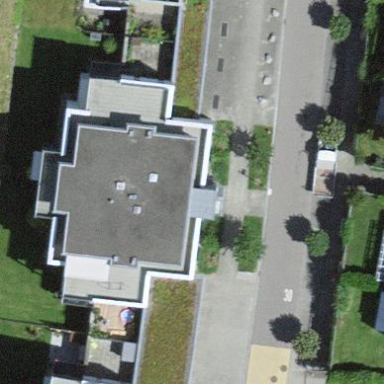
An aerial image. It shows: View of apartment building.